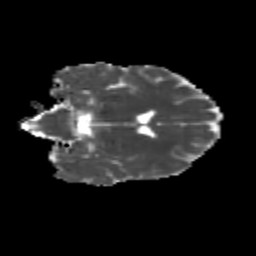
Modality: MD
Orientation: coronal
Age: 28
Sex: female
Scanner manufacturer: siemens
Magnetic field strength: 3 T
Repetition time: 3.5 s
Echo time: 0.104 s